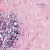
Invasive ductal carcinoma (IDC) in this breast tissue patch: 0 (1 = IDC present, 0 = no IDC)